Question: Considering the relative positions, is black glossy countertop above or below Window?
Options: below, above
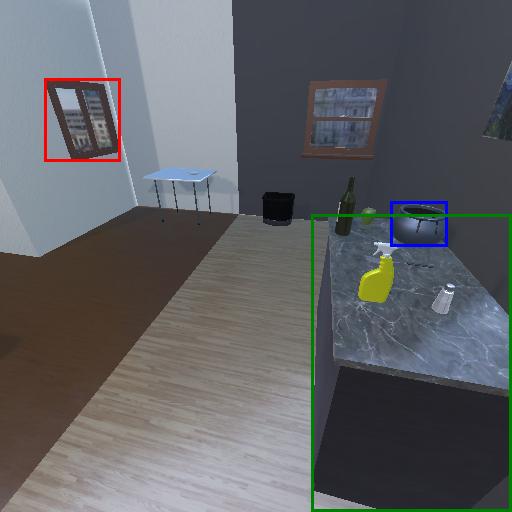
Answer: below